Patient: sex M, age 45
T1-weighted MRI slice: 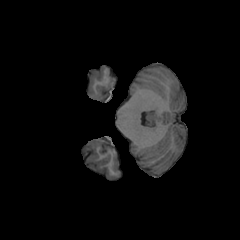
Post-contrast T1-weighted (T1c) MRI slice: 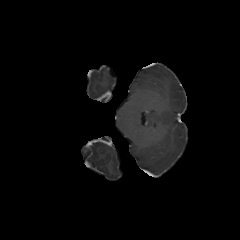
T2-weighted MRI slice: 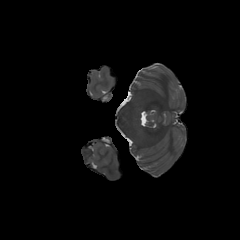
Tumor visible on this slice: no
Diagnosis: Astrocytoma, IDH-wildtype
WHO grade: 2